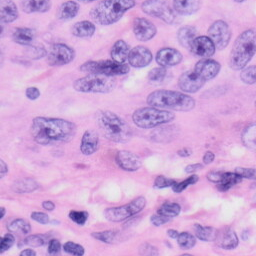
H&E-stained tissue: Skin